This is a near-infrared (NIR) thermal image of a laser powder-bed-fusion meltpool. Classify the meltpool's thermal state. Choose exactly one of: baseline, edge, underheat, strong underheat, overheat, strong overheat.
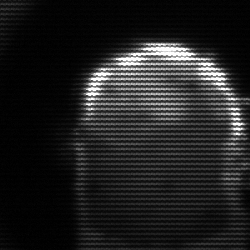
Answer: baseline